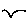
Label: bird